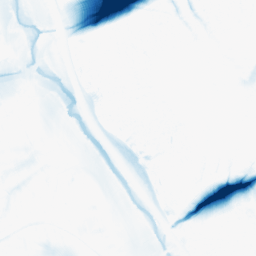
Category: morphological
Decomposition family: morphological_ellipse
Decomposition parameters: operation: closing
width: 50
height: 30
Upsampling method: bicubic_3x
Upsampling parameters: scale: 3
Upsampling scale: 3